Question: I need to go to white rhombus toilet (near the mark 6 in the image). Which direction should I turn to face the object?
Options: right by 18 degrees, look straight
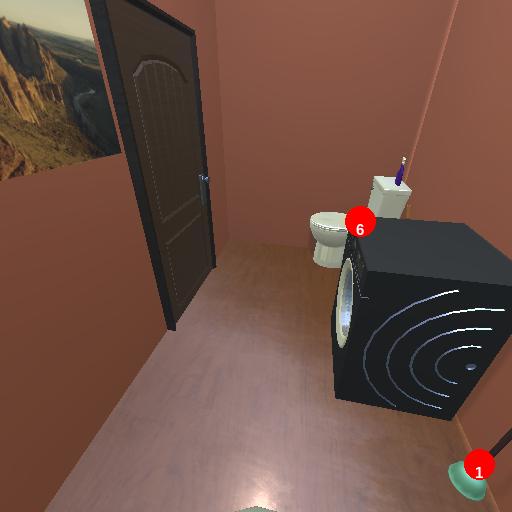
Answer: right by 18 degrees